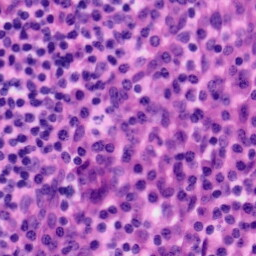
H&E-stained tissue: Tonsil